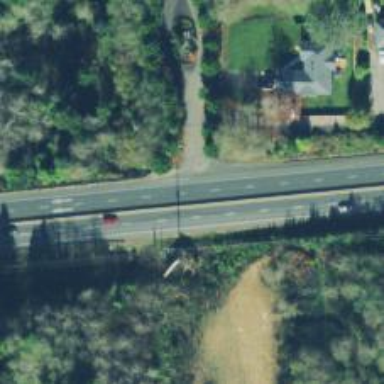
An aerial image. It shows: This image shows trunk highway that functions as expressway.